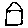
Label: house